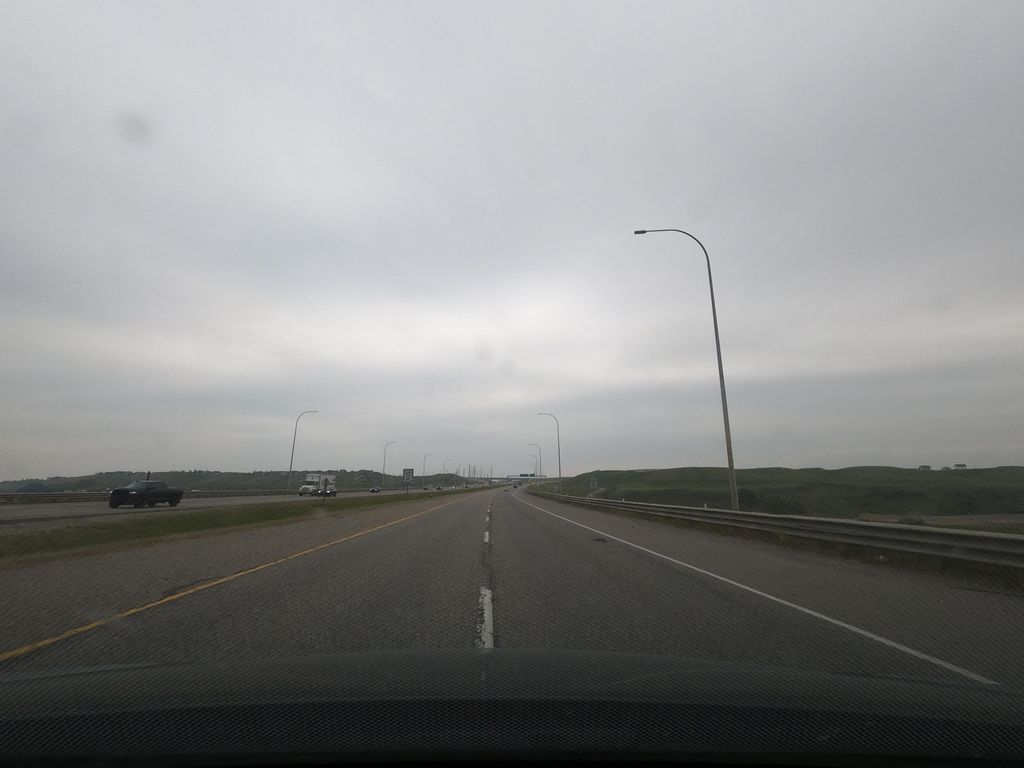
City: calgary